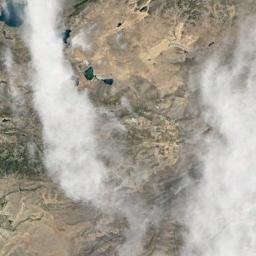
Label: cloud